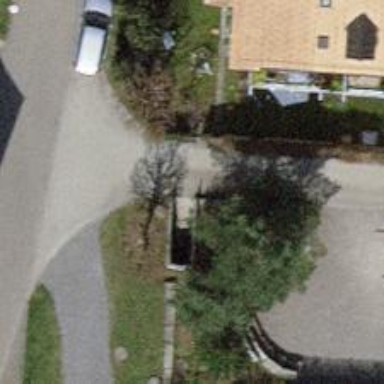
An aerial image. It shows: Bollard.